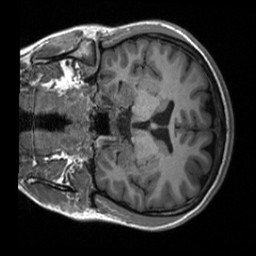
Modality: T1w
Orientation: coronal
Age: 22
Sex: female
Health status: healthy
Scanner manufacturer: siemens
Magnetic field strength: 3 T
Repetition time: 2 s
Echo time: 0.00232 s